Field crop: maize
Growth stage: 2
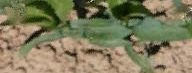
Species: maize